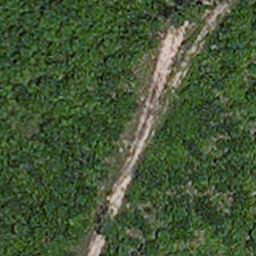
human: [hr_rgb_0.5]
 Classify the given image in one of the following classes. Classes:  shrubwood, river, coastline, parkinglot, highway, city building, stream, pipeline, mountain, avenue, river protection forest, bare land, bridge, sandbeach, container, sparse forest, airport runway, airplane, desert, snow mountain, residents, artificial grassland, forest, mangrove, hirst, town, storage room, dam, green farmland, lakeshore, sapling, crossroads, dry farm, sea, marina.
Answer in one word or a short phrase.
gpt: avenue